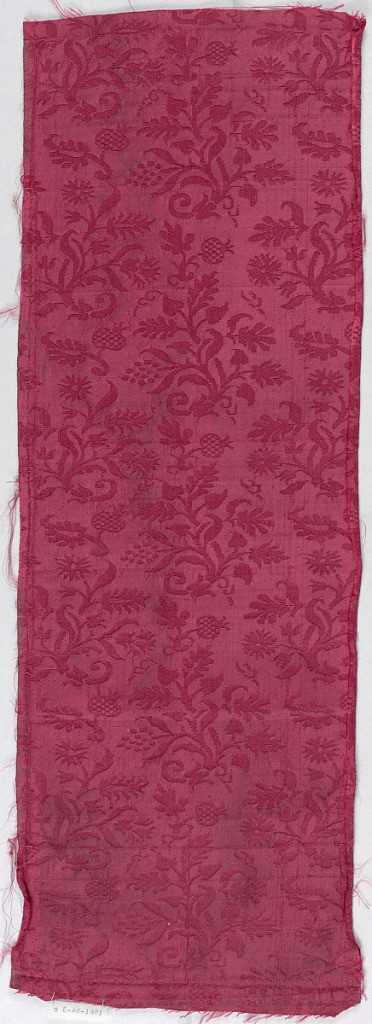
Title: Fragment of panel
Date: early 18th century
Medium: silk Technique: 5-harness satin damask
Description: Fragment of small panel, pieced, of red silk damask.  Small pattern of flower clusters in all-over asymmetrical design.  One selvage present.